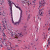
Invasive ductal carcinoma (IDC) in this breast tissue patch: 0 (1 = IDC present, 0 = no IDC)